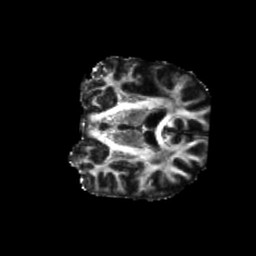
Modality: FA
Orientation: coronal
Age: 60
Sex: male
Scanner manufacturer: siemens
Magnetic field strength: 3 T
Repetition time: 5.25 s
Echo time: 0.08 s